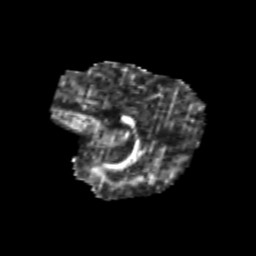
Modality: FA
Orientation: sagittal
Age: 6
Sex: male
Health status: healthy